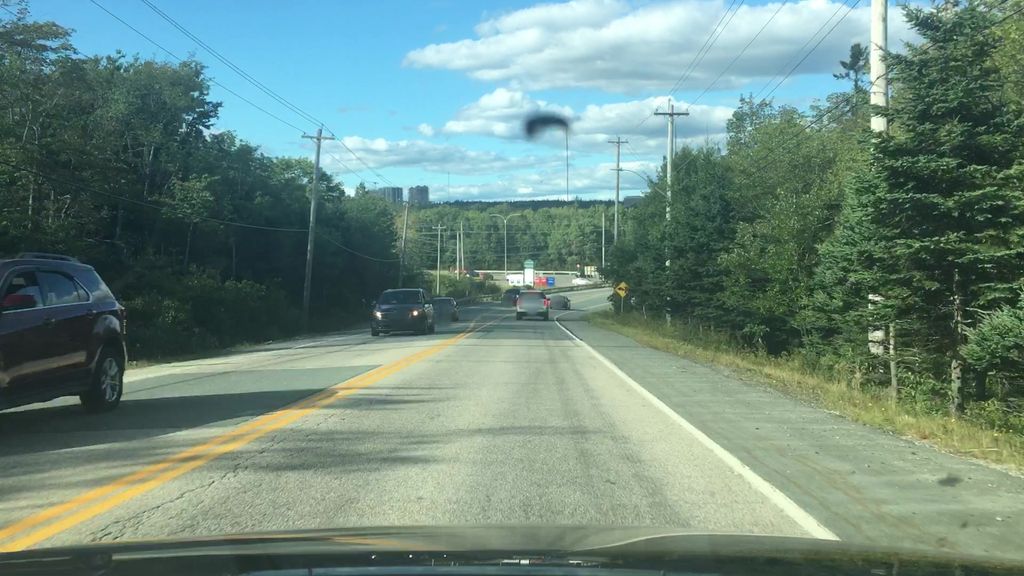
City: halifax